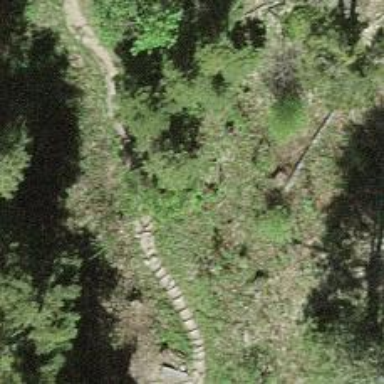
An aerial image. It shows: Ground path.